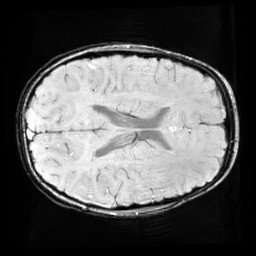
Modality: SWI
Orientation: axial
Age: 10
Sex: male
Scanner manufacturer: siemens
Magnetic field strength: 3 T
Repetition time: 0.027 s
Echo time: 0.02 s